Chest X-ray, AP view. Patient: 30 years old, sex M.
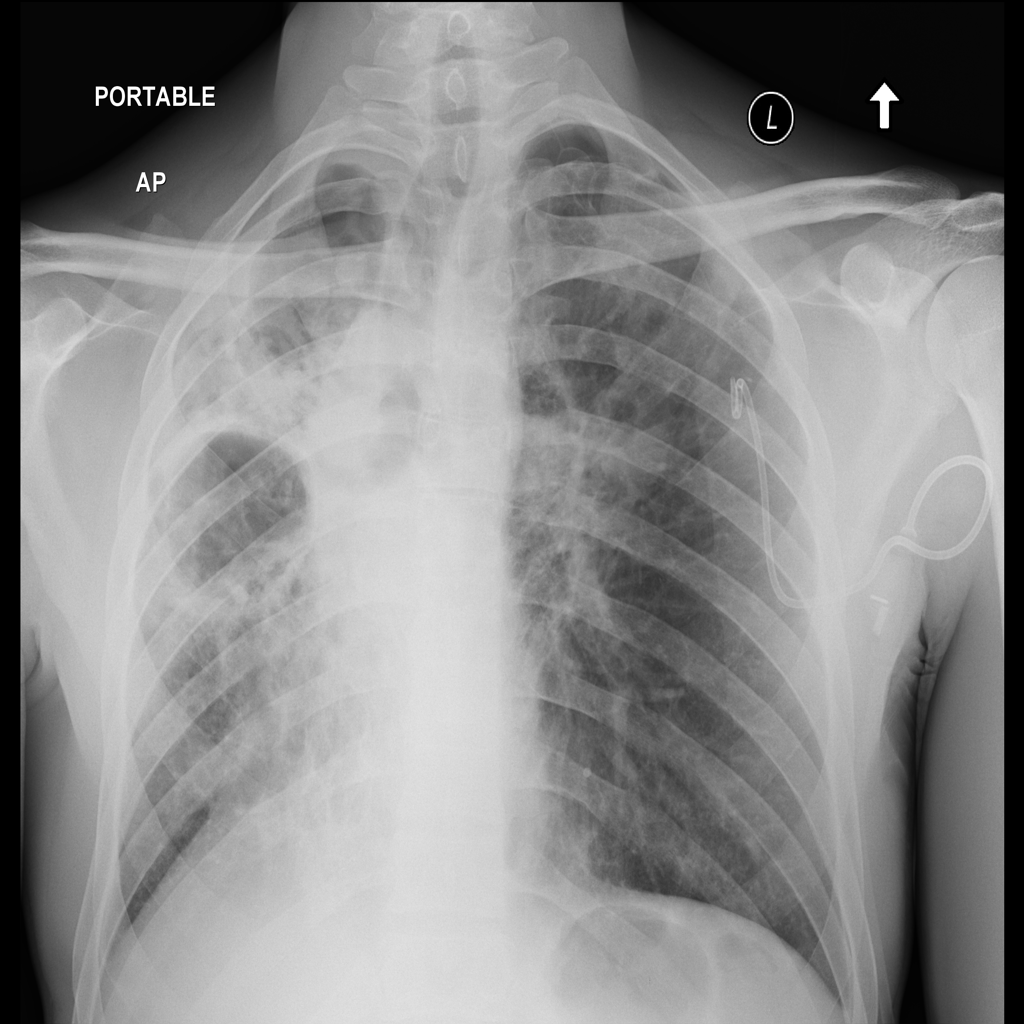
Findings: Atelectasis, Consolidation, Pleural_Thickening, Pneumothorax